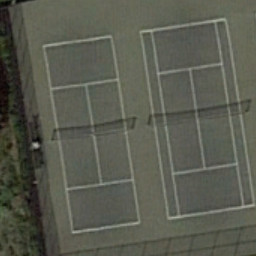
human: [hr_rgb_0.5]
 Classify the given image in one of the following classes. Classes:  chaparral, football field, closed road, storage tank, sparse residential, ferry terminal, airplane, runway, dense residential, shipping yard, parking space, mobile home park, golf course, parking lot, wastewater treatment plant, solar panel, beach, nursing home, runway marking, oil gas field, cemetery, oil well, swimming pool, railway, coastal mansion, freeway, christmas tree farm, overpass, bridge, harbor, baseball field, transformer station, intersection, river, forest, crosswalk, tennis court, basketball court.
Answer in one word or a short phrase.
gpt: tennis court